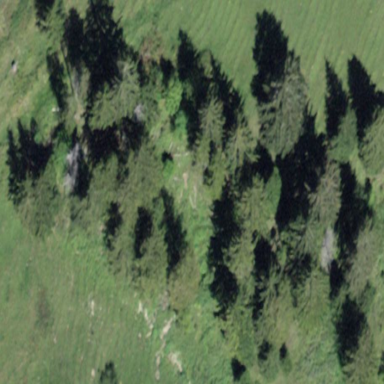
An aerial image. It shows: Forest area.